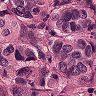
Metastatic tissue present: yes